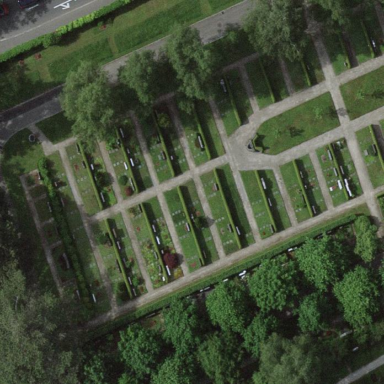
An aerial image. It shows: Sector in the cemetery.